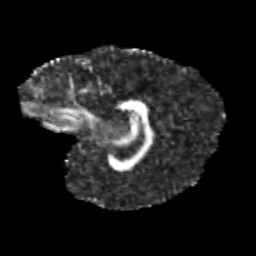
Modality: FA
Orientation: sagittal
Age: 12
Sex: female
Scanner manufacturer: siemens
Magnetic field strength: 3 T
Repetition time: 3.8 s
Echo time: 0.07 s